Question: I can read an XML file named 101.xml in which I can read element named light having two values say 1280 and 128, I can display it. But I want to display only that value which is greater than 800. Check image for XML file.

This is what I did to read both light elements in Listbox:
READING NEW FILE:
'''
XmlTextReader Reader = new XmlTextReader(@"101.xml");
XmlDocument doc = new XmlDocument();
doc.Load(Reader);
XPathNavigator nav = doc.CreateNavigator();
//compile xpath
XPathExpression expr;
expr = nav.Compile("/MotePacket/ParsedDataElement[Name='light']");
XPathNodeIterator iterator = nav.Select(expr);
//iterate node set and see values in list box
listBox1.Items.Clear();
try
{
while (iterator.MoveNext())
{
XPathNavigator nav2 = iterator.Current.Clone();
listBox1.Items.Add("content and value: " + nav2);
}
}
catch (Exception ex)
{
Console.WriteLine(ex.Message);
}
'''
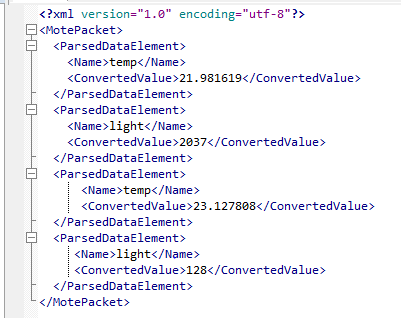
Answer: As i mentioned in the comment to the question, you can use <URL> together with Linq query to filter xml data.
See:
'''
XDocument xdoc = XDocument.Load(fullfilename);
var data = xdoc.Descendants("ParsedDataElement")
.Where(x=>x.Element("Name").Value == "light" && Double.Parse(x.Element("ConvertedValue").Value)>800)
.Select(x=> new
{
Name = x.Element("Name").Value,
ConvertedValue = Double.Parse(x.Element("ConvertedValue").Value)
})
.ToList();
'''
Now, you are able to insert data into ListBox object by using 'foreach' loop or by setting 'DataSource'.
For further details, please see:
<URL>
<URL>
Good luck!